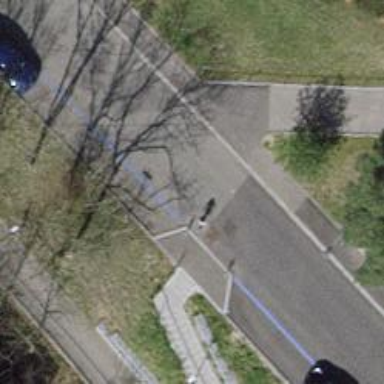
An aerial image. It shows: Smooth asphalt road in residential area.